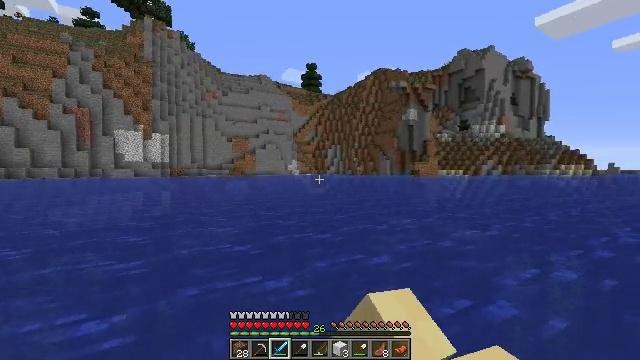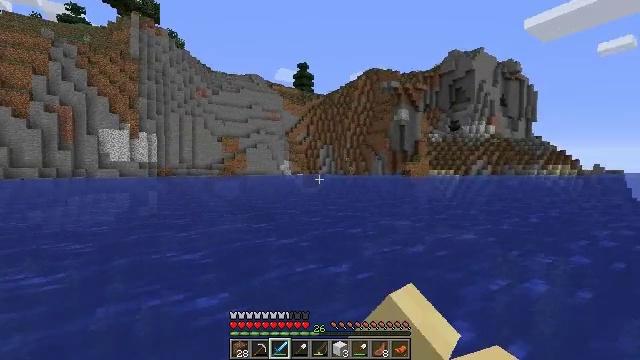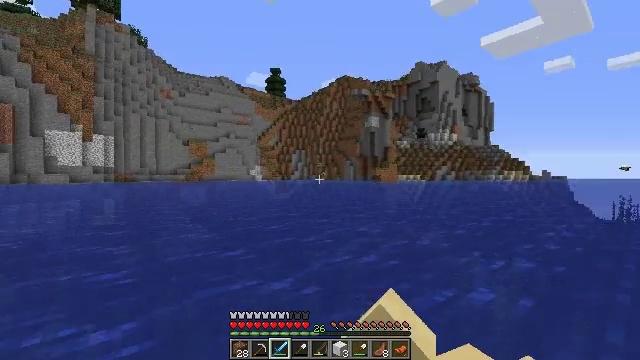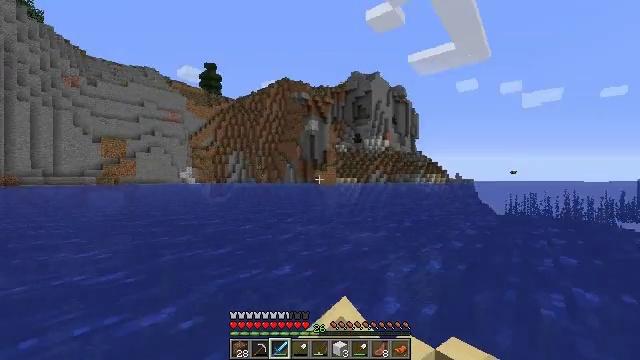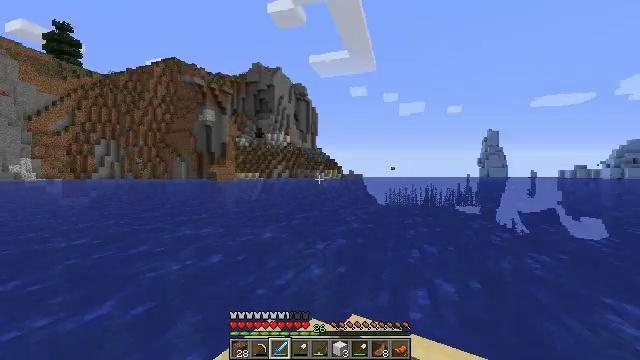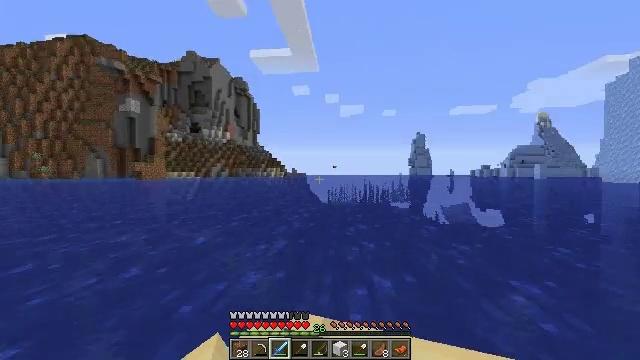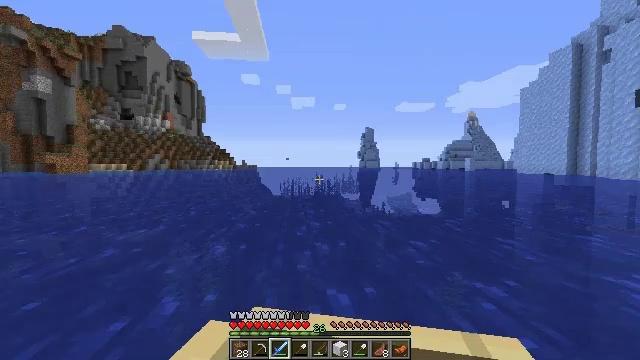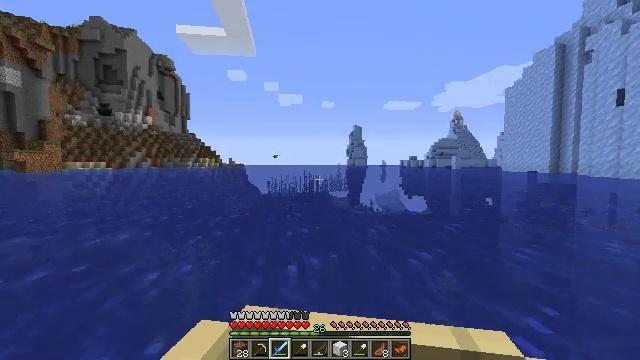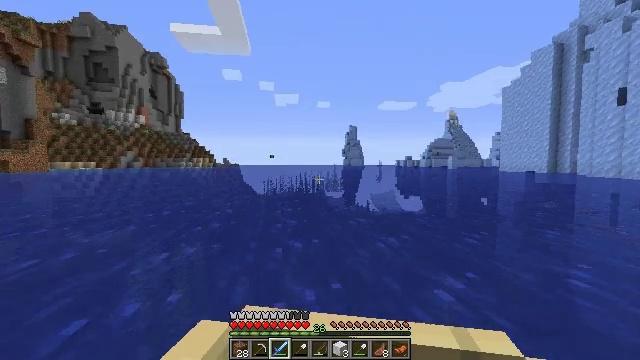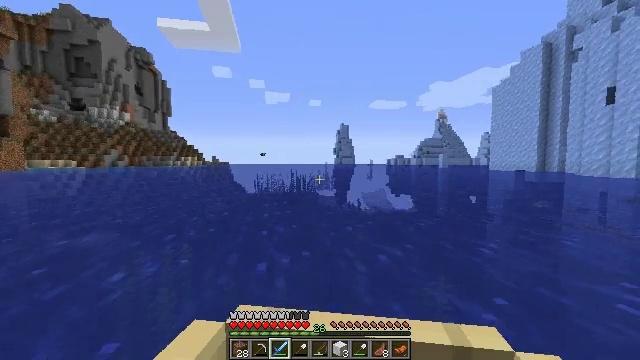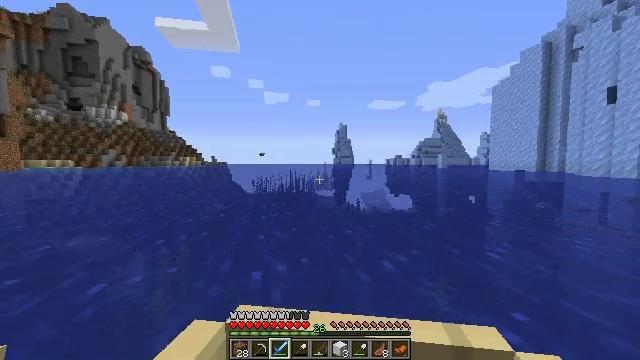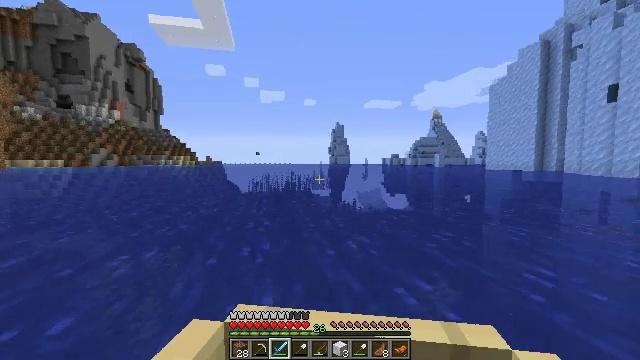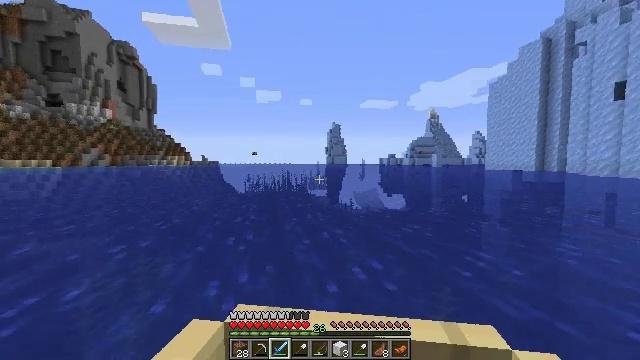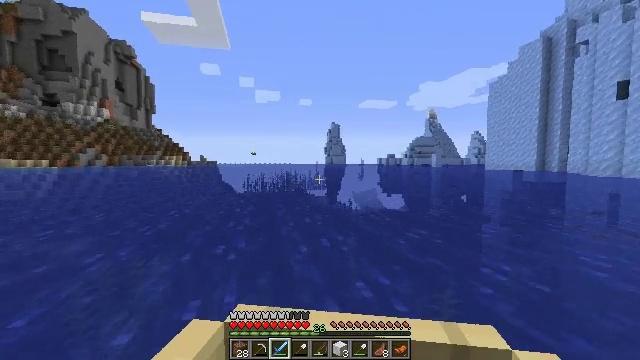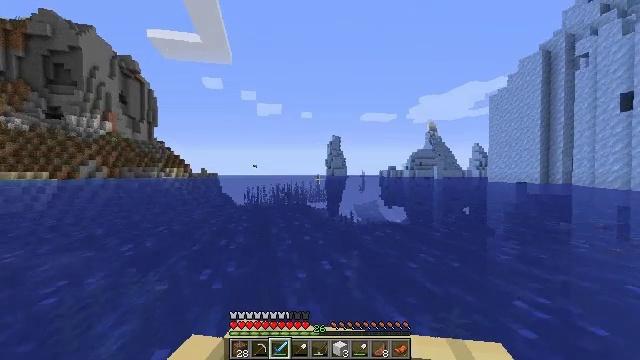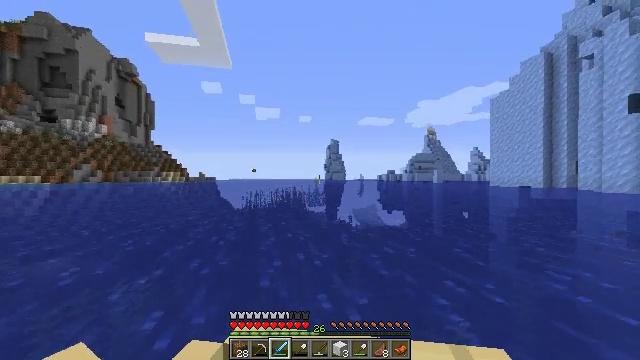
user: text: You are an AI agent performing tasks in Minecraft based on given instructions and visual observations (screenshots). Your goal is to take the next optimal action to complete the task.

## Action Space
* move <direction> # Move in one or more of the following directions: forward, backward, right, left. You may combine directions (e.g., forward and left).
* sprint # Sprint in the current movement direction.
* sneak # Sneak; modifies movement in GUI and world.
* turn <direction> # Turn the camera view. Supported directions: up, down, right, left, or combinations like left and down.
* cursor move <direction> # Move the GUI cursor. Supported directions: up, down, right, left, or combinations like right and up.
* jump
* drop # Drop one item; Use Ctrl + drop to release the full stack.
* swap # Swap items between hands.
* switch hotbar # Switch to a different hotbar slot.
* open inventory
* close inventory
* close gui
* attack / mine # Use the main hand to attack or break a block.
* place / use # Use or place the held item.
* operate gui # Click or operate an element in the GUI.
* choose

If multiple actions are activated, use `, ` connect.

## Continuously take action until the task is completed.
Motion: motion action
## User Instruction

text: Remove a lily pad from the inventory.
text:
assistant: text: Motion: move forward
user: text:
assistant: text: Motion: move forward, turn right and up
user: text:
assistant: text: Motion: move forward, turn right
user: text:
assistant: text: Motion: move forward, turn right and down
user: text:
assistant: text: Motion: move forward, turn right
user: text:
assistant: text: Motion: move forward, turn right and down
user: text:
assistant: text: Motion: move forward, turn right
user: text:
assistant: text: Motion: move forward
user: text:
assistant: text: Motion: move forward, turn right
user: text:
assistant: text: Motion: move forward
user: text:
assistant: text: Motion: move forward
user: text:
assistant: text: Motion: move forward
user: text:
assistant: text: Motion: move forward
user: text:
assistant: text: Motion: move forward, turn up
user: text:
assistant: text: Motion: move forward
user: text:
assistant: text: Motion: move forward
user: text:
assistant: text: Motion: move forward
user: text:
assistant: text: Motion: move forward
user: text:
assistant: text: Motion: move forward
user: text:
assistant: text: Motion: move forward
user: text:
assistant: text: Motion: move forward
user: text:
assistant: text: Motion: move forward
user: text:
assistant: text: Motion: move forward
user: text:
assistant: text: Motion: move forward
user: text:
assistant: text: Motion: move forward
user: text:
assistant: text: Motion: move forward
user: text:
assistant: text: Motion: move forward
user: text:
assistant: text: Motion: move forward
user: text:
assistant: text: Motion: move forward
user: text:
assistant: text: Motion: move forward, turn left